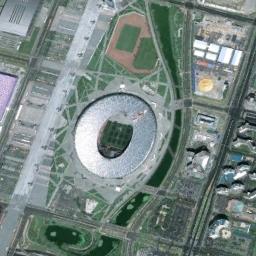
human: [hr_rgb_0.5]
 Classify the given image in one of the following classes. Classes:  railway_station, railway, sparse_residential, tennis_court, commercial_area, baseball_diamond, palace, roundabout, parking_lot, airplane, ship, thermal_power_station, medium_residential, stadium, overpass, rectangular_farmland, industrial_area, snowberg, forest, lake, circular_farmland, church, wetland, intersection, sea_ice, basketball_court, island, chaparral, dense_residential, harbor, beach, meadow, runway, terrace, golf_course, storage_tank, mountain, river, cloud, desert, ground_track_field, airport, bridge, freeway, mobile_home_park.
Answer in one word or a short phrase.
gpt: stadium